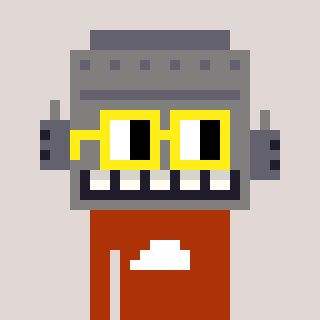
a pixel art character with square yellow glasses, a robot-shaped head and a hotbrown-colored body on a warm background